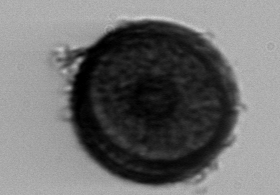
Label: Coscinodiscus